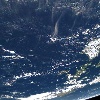
Label: water